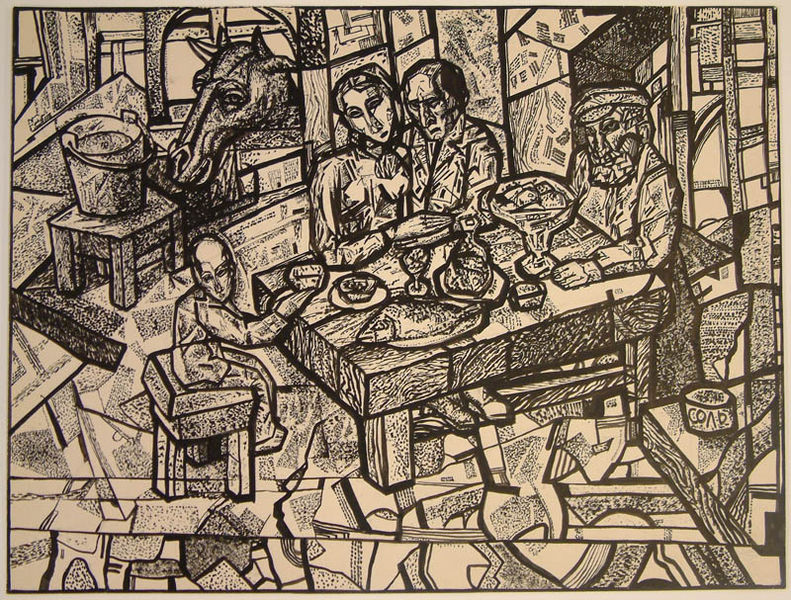
Titel: The Propagandist, The Propagandist
Künstler: Alisa Poret
Standort: Amherst (Massachusetts, USA)
Institution: Mead Art Museum, Amherst College
Schlagwörter: chair, hands, hat, men, people, stool, white, window, black, chairs, familie, grey, modern, painting, seated, sitting, table, woman, pattern, print, floor, woodcut, food, frau, fruit, man, water, child, flat, drawing, paper, cubist, etching, line, beard, couple, glass, ladder, door, abstract, still life, feast, mann, menschen, family, ink, geometric, pencil, animal, lines, shapes, cow, farmer, horse, fish, cubism, goat, genre, eating, dragon, farmers, druck, carving, teller, hatching, drinking, angle, bowl, tiles, pferd, chaos, tisch, meal, kind, tables, dinner, bread, kitchen, fisch, hocker, essen, bucket, tafel, etch, 20th century, pail, stained, meat, fism, midevail, blocky, plates, mkind, eimer, stools, ado, abstrach